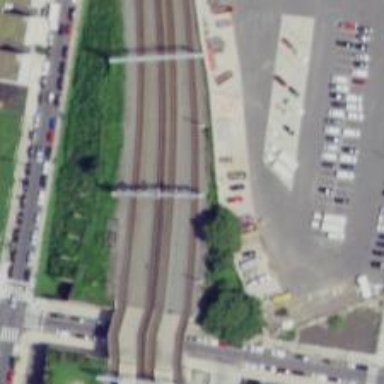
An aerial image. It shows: Railway signal.